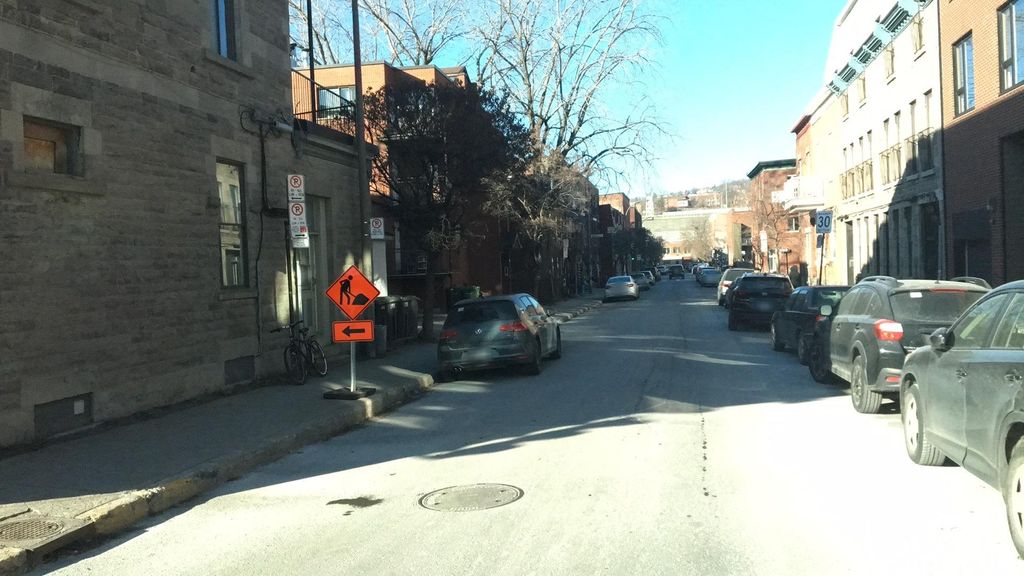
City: montreal